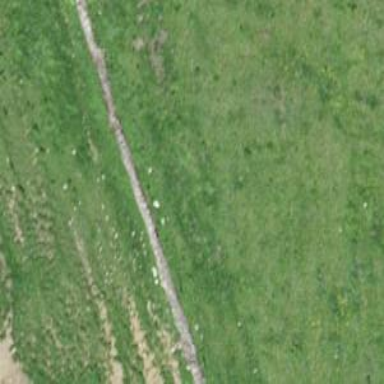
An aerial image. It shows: Wall made of dry stone.